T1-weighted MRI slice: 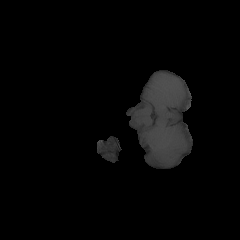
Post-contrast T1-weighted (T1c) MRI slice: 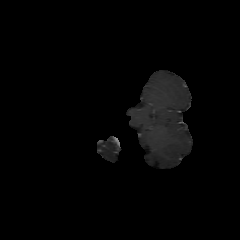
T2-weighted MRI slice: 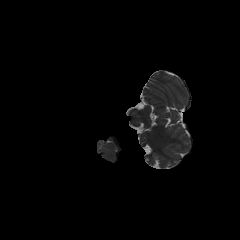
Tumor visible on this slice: no